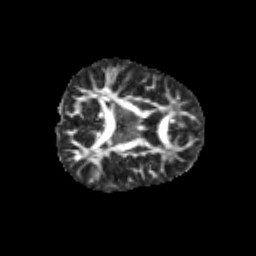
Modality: FA
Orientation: axial
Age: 9
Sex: female
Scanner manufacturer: siemens
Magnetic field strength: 3 T
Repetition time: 3.8 s
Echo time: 0.07 s